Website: slack
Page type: stored-credit-cards
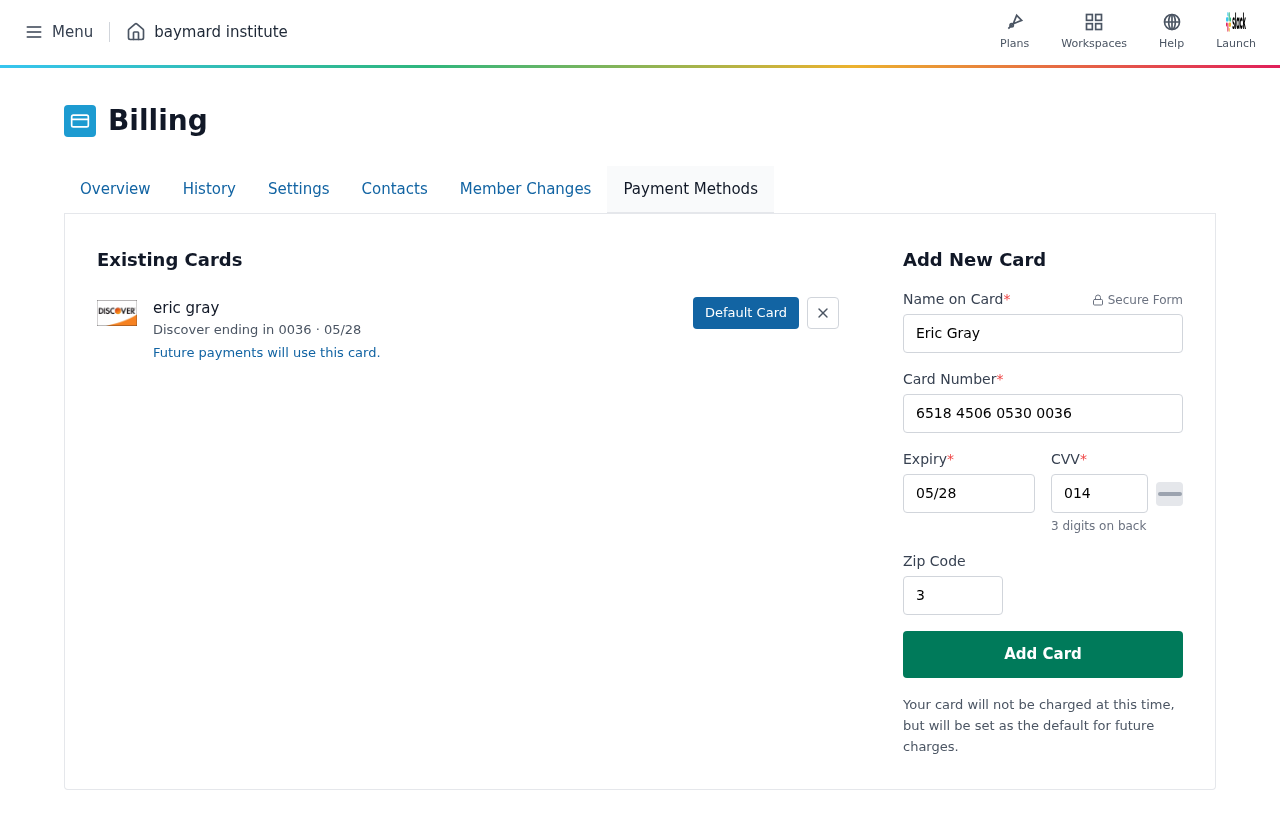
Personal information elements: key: PII_CARD_CVV
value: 014
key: PII_CARD_EXPIRY
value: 05/28
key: PII_CARD_EXPIRY_MONTH
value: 05
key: PII_CARD_EXPIRY_YEAR
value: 28
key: PII_CARD_LAST4
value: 0036
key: PII_CARD_NUMBER
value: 6518 4506 0530 0036
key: PII_CARD_TYPE
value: Discover
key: PII_FULLNAME
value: eric gray
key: PII_FULLNAME
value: Eric Gray
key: PII_POSTCODE
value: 31435